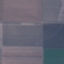
Land use / land cover: AnnualCrop